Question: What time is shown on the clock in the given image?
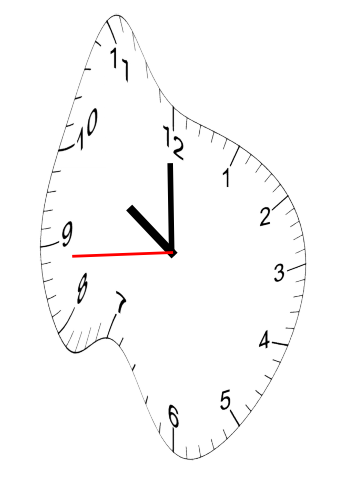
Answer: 09:59:44